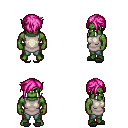
a pixel art fantasy rpg character, male body template, orc, green skin, white tunic, teal pants, pink pixie cut hairstyle, gray slippers, four views (front, back, left, right), 2x2 character sprite sheet, small pixel art, hard edges, no anti-aliasing